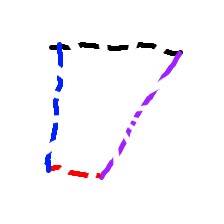
Shape: trapezoid